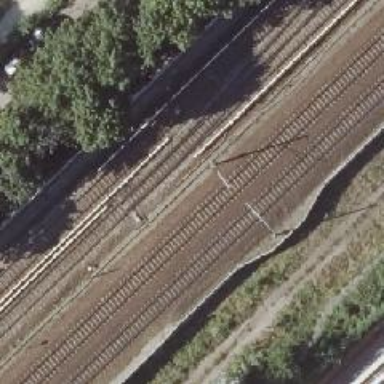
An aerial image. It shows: Railway switch with the turnout on the left side.